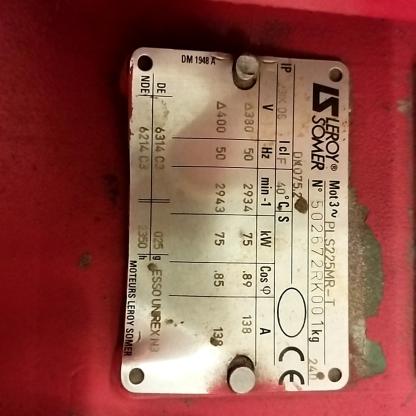
Klasa: tabliczka-znamionowa